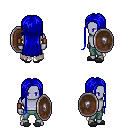
a pixel art fantasy rpg character, male body template, dark elf, purple skin, gray tattered cape, teal pants, blue extra-long hairstyle, leather bracers, gray slippers, shield, four views (front, back, left, right), 2x2 character sprite sheet, small pixel art, hard edges, no anti-aliasing